Question: How can I automatically generate invoice number based on the company name and the date?
As an example Please see this:

So how can I get this invoice No:
W: the first letter from the company name
C: the second letter from the company name
Also, if the company name has 3 words, I want to get the first 3 litters as well.
29: day
10: month
18: year
So, Is there a way to get that?
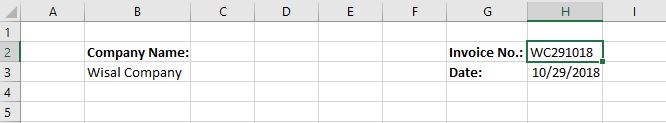
Answer: If you are willing to be limited to a maximum of three letters for the company name, you can use a formula:
'''
=CONCATENATE(LEFT(B3,1),MID(B3,FIND(" ",B3)+1,1),IFERROR(MID(B3,FIND(" ",B3,FIND(" ",B3)+1)+1,1),""),TEXT(H3,"DDMMYY"))
'''